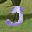
Label: 5